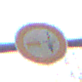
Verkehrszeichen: VerbotUeberholenEinspurigeFahrzeuge
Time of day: MorningAfternoon
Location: Outdoor (Nature)
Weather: PartlyCloudy
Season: Autumn
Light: Natural